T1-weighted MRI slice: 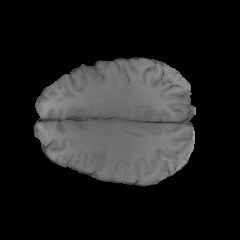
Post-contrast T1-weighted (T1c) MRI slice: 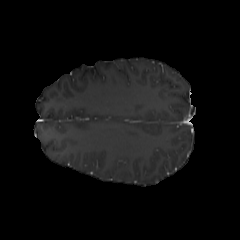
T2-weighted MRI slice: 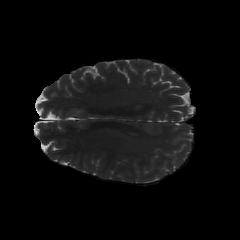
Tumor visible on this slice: no